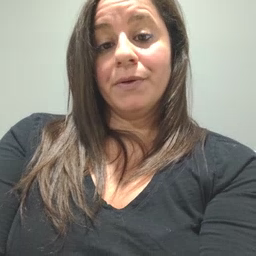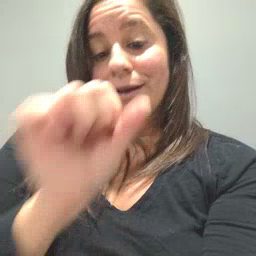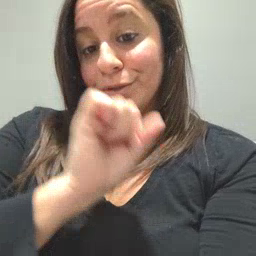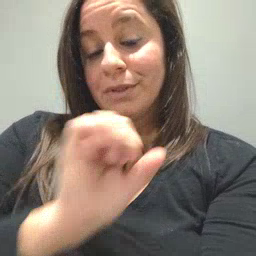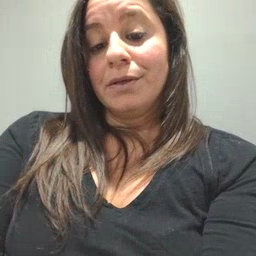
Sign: icecream